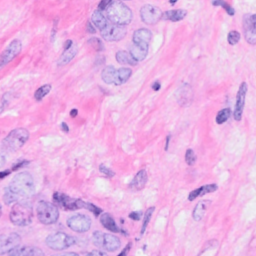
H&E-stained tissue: Breast